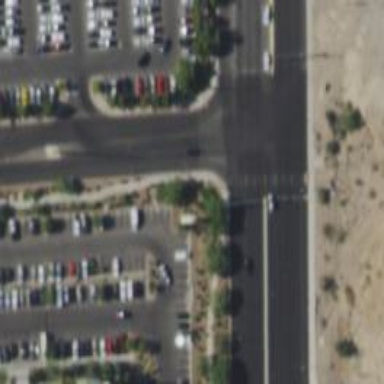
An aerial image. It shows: Solid stop line on the road.